Question: I have a gallery that I'm able to upload images with a title and a short description about the image. I store the images in a folder on my ftp and the data in a database. Here is a screen shot of the database.

I want to give my client a little more control over the gallery by allowing them to update the gallery and delete posts in the gallery. Right now I want to focus on the DELETING part.
I'm using the following code to try and delete the images/post by trying to select by id and delete.
When executing the delete script on the site I get no errors on the page or on my ftp, but the image does not delete.
The end result I'm looking for would be to have the row deleted from the table and the image deleted from the ftp.
I'm very new to php and know I need to learn much more about it, but if someone could help out I would appreciate it. I apologize for the code dump, but not sure how to ask the question without showing what I'm working with.
'''
<?php
//including the database connection file
include($_SERVER['DOCUMENT_ROOT'] . "/connections/dbconnect.php");
//getting id of the data from url
$id = isset($_GET['id']) && $_GET['id'] == $row['id'];
//deleting the row from table
$result=mysql_query("DELETE FROM images where id='$id' limit 1;");
//redirecting to the display page (index.php in our case)
echo '<table align="center" width="100%" height="100%" border="0"><tr align="center" valign="center"><td><h2>Deleting Image</h2></td></tr></table>';
echo '<meta http-equiv="refresh" content="5;URL=/admin/modify-gallery.php">';
?>
'''
This is the code I'm using to to access the image on the modify-gallery page
'''
include($_SERVER['DOCUMENT_ROOT'] . "/connections/dbconnect.php");
/* be safe, not sorry */
foreach ($_REQUEST as $k => $v) {
$_REQUEST[$k] = mysql_real_escape_string($v);
}
/* take cat from url if exists */
$category = @$_REQUEST["category"] ? $_REQUEST["category"] : null;
$images = mysql_query(
$category ?
sprintf(
"SELECT * FROM images WHERE data_type = '%s'",
$category
) :
"SELECT * FROM images"
);
if ($images) {
$total = mysql_num_rows($images);
if ($total) {
$per = 12;
$page = @$_REQUEST["page"] ? $_REQUEST["page"] : 1;
$pages = ceil($total/$per);
}
mysql_free_result($images);
}
?>
'''
and then this is used to display the images/posts and lists the delete and update button..(same page)
'''
<div class="row">
<ul id="stage" class="portfolio-4column">
<?php
if ($category) {
$images = mysql_query(sprintf(
"SELECT * FROM images WHERE data_type = '%s' ORDER BY id DESC LIMIT %d, %d",
$category, ($page - 1) * $per, $per
));
} else $images = mysql_query(sprintf(
"SELECT * FROM images ORDER BY id DESC LIMIT %d, %d",
($page - 1) * $per, $per
));
while ($image=mysql_fetch_array($images))
{
?>
<li data-id="id-<?=$image["id"] ?>" data-type="<?=$image["data_type"] ?>">
<div class="grid_3 gallerybox-admin">
<div class="overallheight-admin">
<div class="gallerybox-admin"><a class="fancybox" rel="<?=$image["data_type"] ?>" href="http://<?php echo $_SERVER['SERVER_NAME']; ?>/images/gallery/<?=$image["file_name"] ?>" title="<?=$image["title"] ?>">
<img src="http://<?php echo $_SERVER['SERVER_NAME']; ?>/images/gallery/<?=$image["file_name"] ?>" alt="<?=$image["title"] ?>" class="max-img-border"></a></div>
<div class="galleryh"><?=$image["title"] ?></div>
<div class="galleryp"><?=$image["description"] ?></div>
</div>
<div class="grid_1"><h4 class="btn-green"><a href="http://<?php echo $_SERVER['SERVER_NAME']; ?>/admin/delete.php">Delete</a></h4></div>
<div class="grid_1"><h4 class="btn-green"><a href="#">Update</a></h4></div>
</div>
</li>
<?php
}
?>
</ul>
</div>
'''
'''
<?php
//including the database connection file
include($_SERVER['DOCUMENT_ROOT'] . "/connections/dbconnect.php");
//getting id of the data from url
$id = isset($_GET['id']) && $_GET['id'] == $row['id'];
//Select image_name(if not known)
$img = mysql_query("Select file_name from images where id="$id"");
$img_res = mysql_fetch_array($img);
$filename = $img_res[0];
unlink($_SERVER['DOCUMENT_ROOT'] . "/images/gallery/" . $filename);
//deleting the row from table
$result=mysql_query("DELETE FROM images where id="$id" limit 1;");
//redirecting to the display page
echo '<table align="center" width="100%" height="100%" border="0"><tr align="center" valign="center"><td><h2>Deleting Image</h2></td></tr></table>';
echo '<meta http-equiv="refresh" content="5;URL=/admin/modify-gallery.php">';
?>
'''
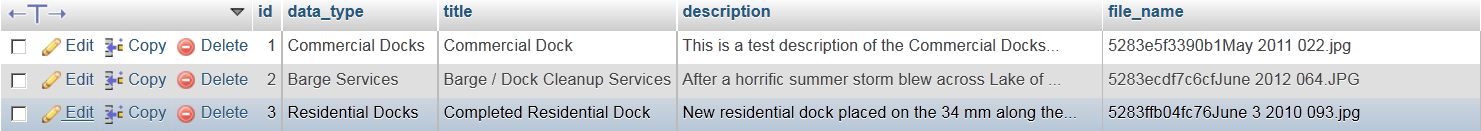
Answer: fix this in delete button html, to pass the file name by the url
'''
<h4 class="btn-green"><a href="admin/remove.php?value=<?=$image["file_name"] ?>">Delete</a></h4></div>
'''
In your remove.php
'''
include("/connections/dbconnect.php");
$filename = isset($_GET['value']) ? $_GET['value'] : NULL;
if (!empty($filename)) {
$delete = unlink("images/gallery/" . $filename);
if($delete){
$result = mysql_query("DELETE FROM images where file_name="'. mysql_real_escape_string($filename)."' limit 1;")";
header("Location:succes_page.php");
}else{
header("Location:failure_page.php");
}
}else{
header("Location:failure_page.php");
}
'''
try to update your mysql_* functions to PDO or mysqli